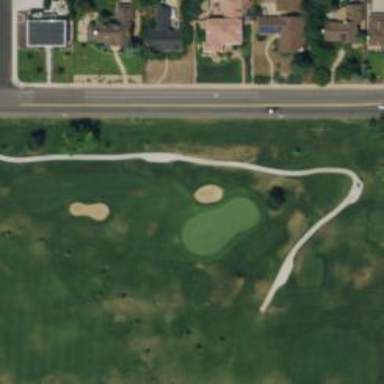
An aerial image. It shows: Path for golf carts.